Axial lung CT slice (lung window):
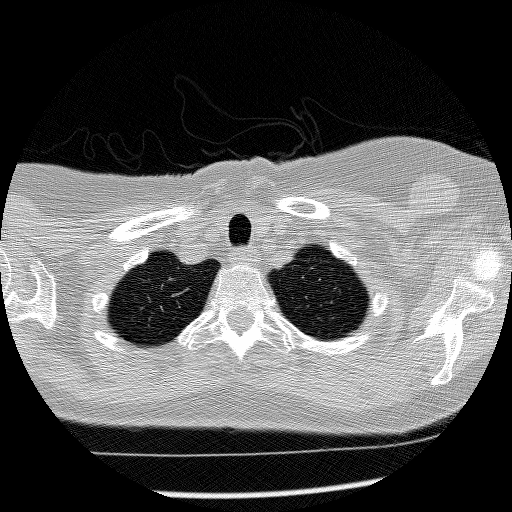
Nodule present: no